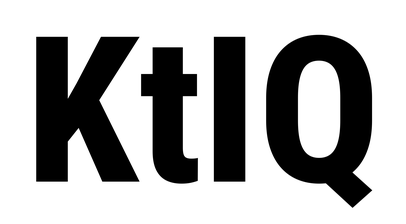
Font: Roboto_Condensed_ExtraBold